Question: I'm creating a 'SelectList' to pass to a 'Html.DropDownList', but the correct value doesn't seem to be populating
'''
var x = new SelectList(new[] {
new SelectListItem() { Value="1", Text="Vanilla"},
new SelectListItem() { Value="2", Text="Chocolate"},
new SelectListItem() { Value="3", Text="Strawberry"}
}, "Value", "Text", "2");
'''
<URL> should take a constructor that takes in the 'selectedValue':
'''
public SelectList(
IEnumerable items,
string dataValueField,
string dataTextField,
object selectedValue
)
'''
But this only sets the SelectedValue on the entire collection. The individual 'SelectListItems' haven't been set as 'Selected'

Do I need to iterate over them individually and set selected for each as in <URL>?
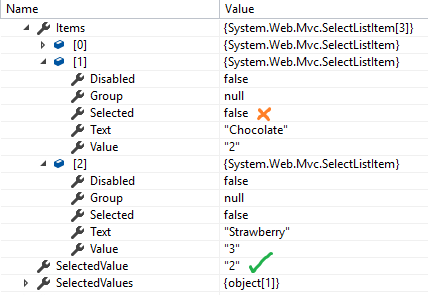
Answer: The 'Selected' property being set by the 'SelectList' constructor. The image you have shown is for the 'items' argument (i.e the collection of 'SelectListItem' that you passing to the method), not the result of calling the method.
The constructor does not modify the collection passed to it, it creates a new 'IEnumerable<SelectListItem>', and if you inspect the value of 'var x', then you will see that the 2nd 'SelectListItem' (the one with 'Value = "2"') will have its 'Selected' property set to 'true'.
However, the purpose of the 'SelectListItem' class is for use in one of the 'HtmlHelper' methods that generates a '<select>' ('DropDownList()', 'DropDownListFor()', 'ListBox()' and 'ListBoxFor()' methods) which accept an 'IEnumerable<SelectListItem>' as either the 1st or 2nd argument.
Unless you specifically not binding to a model property (e.g. '@Html.DropDownList("NotAModelProperty", Model.YourSelectList)'), then setting the 'Selected' property is ignored because the method sets the selected option based on the value of the property your binding to (refer <URL>' is pointless extra overhead.
The reason for using the 'SelectList' constructor is to create an 'IEnumerable<SelectListItem>' from an existing collection of objects, for example
'''
IEnumerable<SelectListItem> options = new SelectList(db.Flavors, "ID", "Name")
'''
which would get the records from the 'Flavors' table, and set the 'Value' based on its 'ID' property, and the 'Text' based on its 'Name' property. It just provides an alternative to using (say)
'''
IEnumerable<SelectListItem> options = db.Flavors.Select(x => new SelectListItem
{
Value = x.ID.ToString(),
Text = x.Name
});
'''